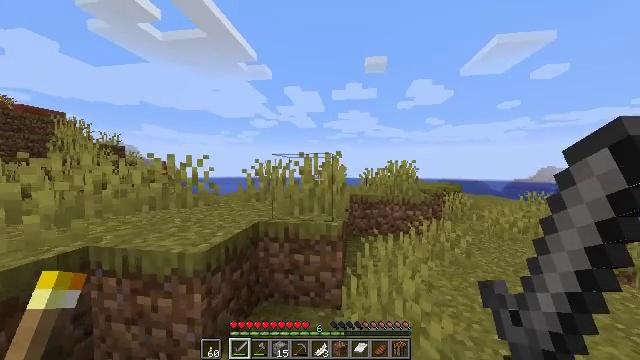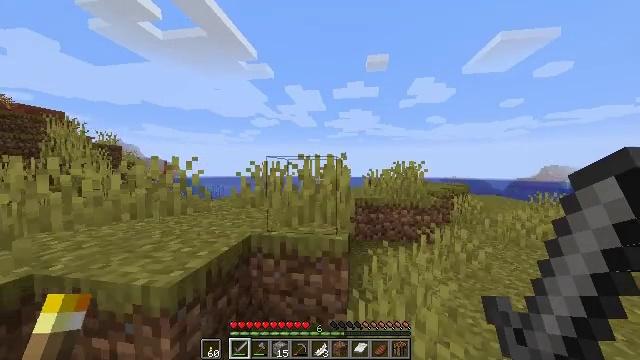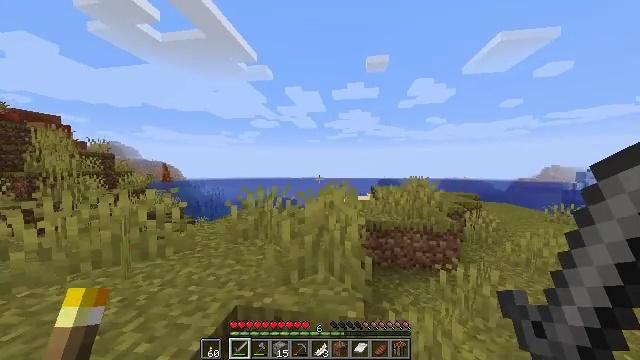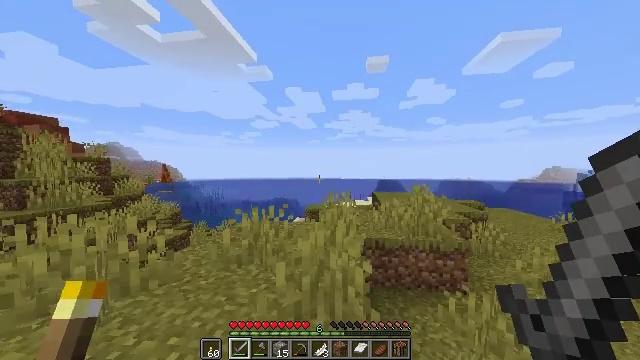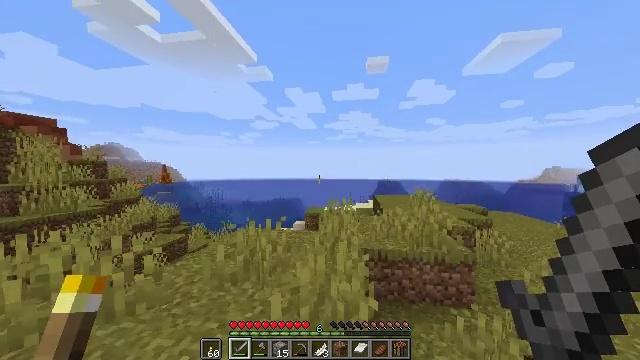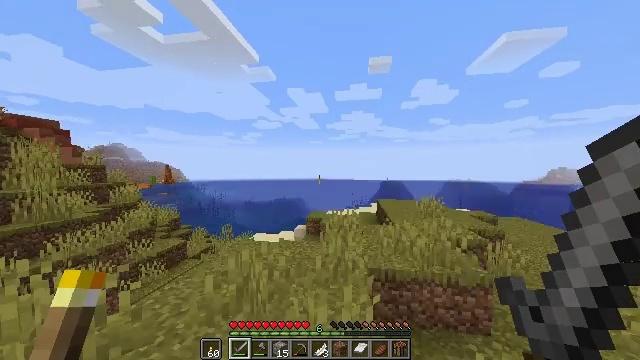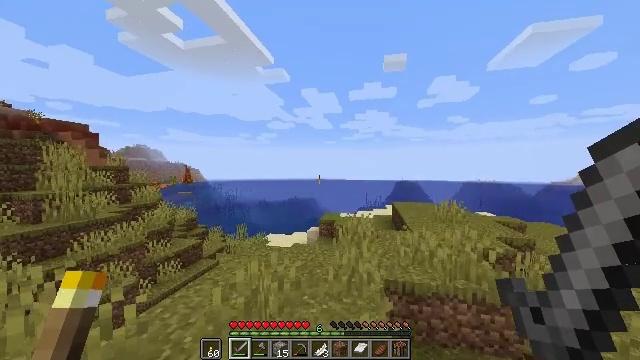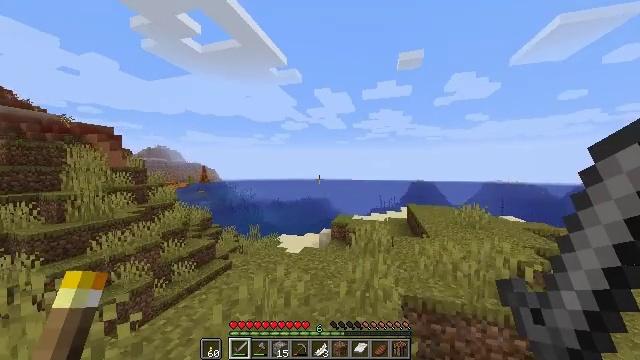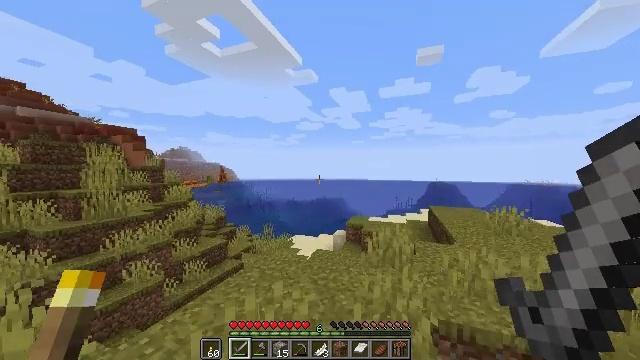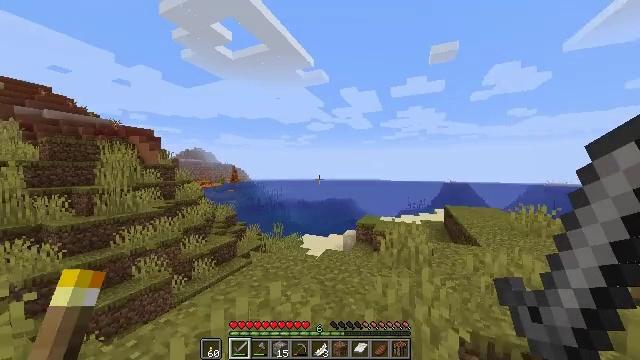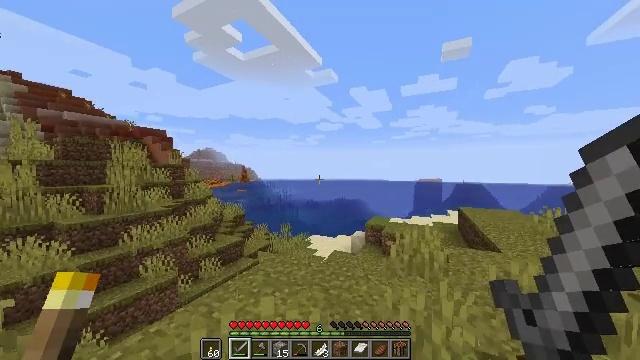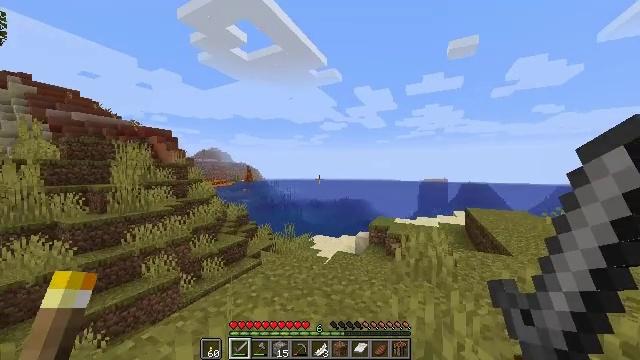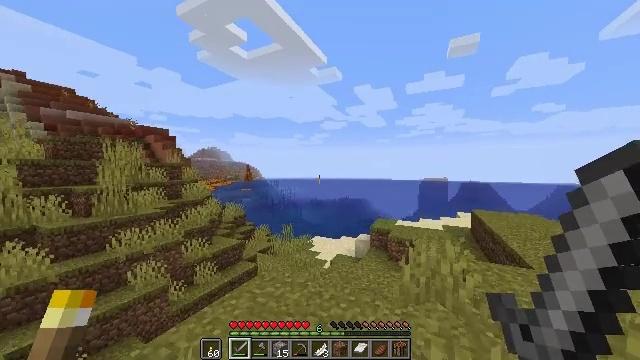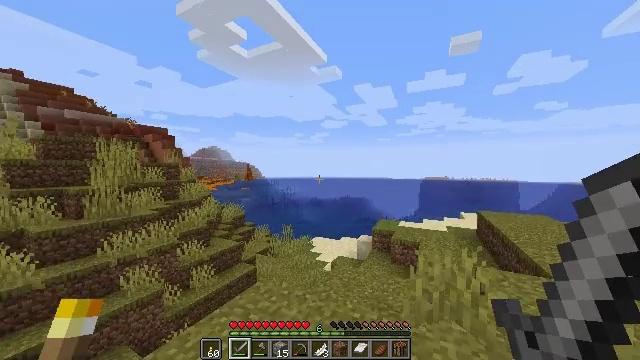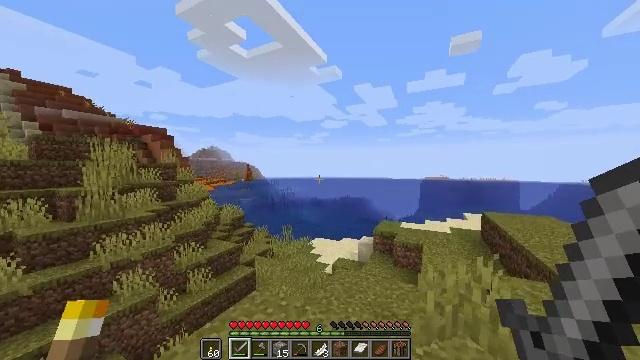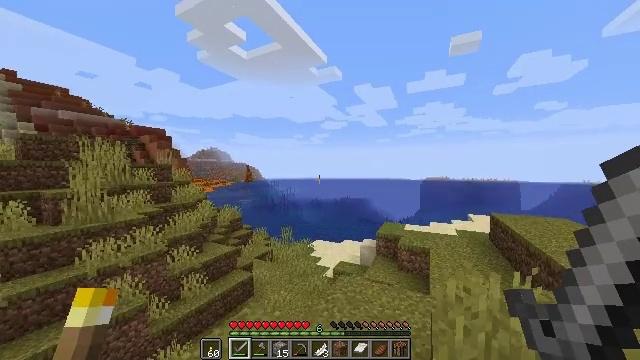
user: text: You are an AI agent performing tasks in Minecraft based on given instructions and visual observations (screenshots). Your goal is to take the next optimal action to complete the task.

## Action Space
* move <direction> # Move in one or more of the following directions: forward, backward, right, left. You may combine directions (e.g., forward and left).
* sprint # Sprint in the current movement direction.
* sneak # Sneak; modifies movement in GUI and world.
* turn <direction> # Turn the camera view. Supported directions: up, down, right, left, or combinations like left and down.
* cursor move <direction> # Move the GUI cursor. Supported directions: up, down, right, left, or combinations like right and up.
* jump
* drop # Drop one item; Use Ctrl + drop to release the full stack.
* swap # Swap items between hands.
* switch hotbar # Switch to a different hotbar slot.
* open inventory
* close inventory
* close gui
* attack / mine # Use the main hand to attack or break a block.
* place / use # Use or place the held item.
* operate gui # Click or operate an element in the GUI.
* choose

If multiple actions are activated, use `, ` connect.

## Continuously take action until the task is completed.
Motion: motion action
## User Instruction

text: Collect packed ice using a pickaxe.
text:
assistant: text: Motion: move forward, sprint
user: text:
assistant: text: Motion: move forward, sprint, jump
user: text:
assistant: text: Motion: move forward, sprint, jump
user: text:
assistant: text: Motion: move forward, sprint, jump
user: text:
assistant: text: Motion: move forward, sprint, jump
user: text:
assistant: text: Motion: move forward, sprint, turn left, jump
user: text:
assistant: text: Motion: move forward, sprint, turn left
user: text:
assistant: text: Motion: move forward, sprint, turn left
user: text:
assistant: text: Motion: move forward, sprint, turn left
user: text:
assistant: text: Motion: move forward, sprint, turn left
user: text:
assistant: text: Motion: move forward, sprint, turn left
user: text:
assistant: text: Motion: move forward, sprint
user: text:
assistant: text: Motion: move forward, sprint
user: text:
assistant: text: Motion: move forward, sprint
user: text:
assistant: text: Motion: move forward, sprint
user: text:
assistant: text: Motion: move forward, sprint
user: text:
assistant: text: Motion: move forward, sprint
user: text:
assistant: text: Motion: move forward, sprint
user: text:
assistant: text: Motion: move forward, sprint
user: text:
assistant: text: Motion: move forward, sprint
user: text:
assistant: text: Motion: move forward, sprint
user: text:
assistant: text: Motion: move forward, sprint
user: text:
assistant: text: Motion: move forward, sprint
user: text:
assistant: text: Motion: move forward, sprint
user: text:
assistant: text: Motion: move forward, sprint
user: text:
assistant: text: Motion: move forward, sprint
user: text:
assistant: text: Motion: move forward, sprint
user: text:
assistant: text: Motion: move forward, sprint
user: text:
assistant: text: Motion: move forward, sprint
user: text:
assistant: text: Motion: move forward, sprint